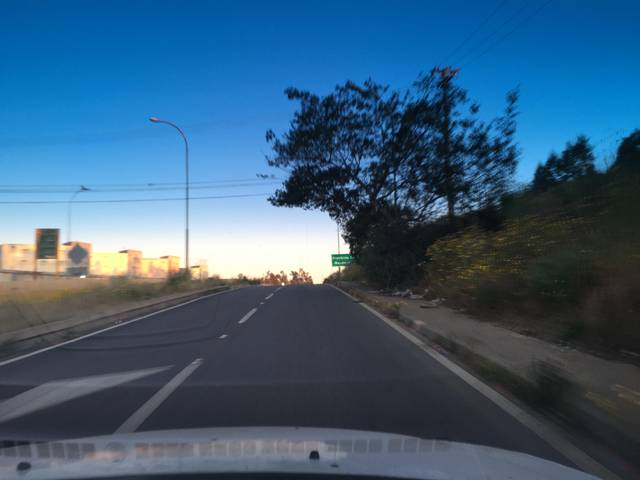
Region: Chile
Coordinates: -33.067, -71.635